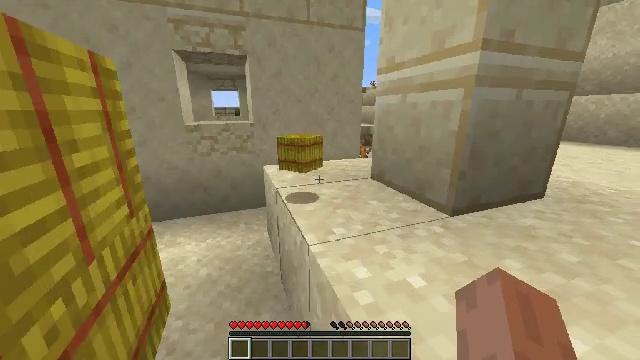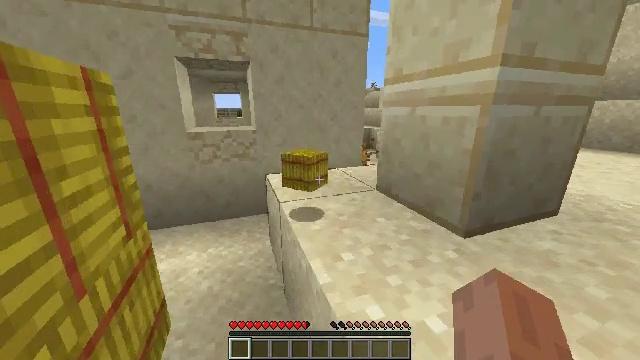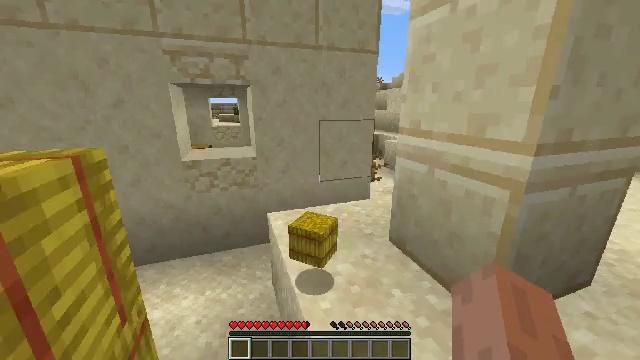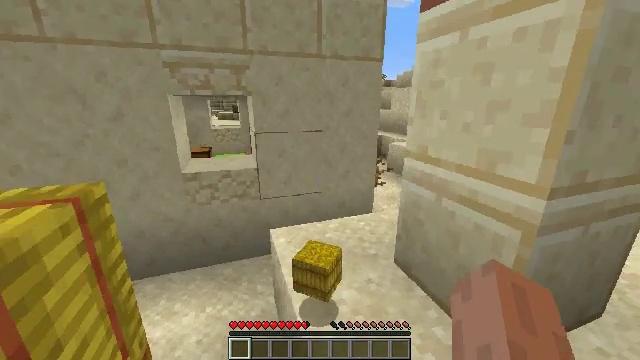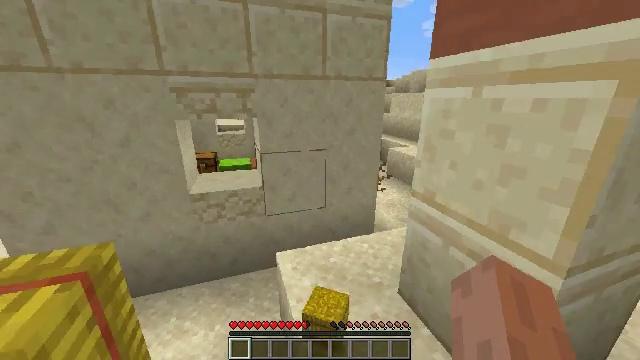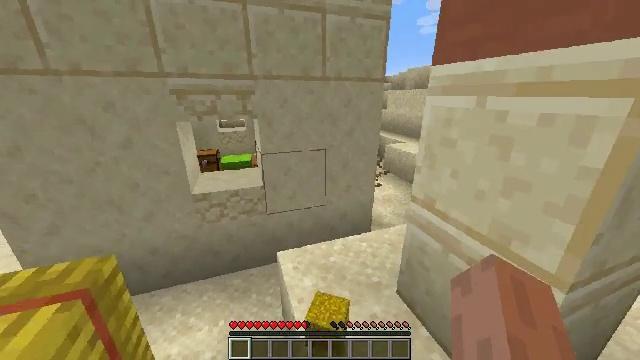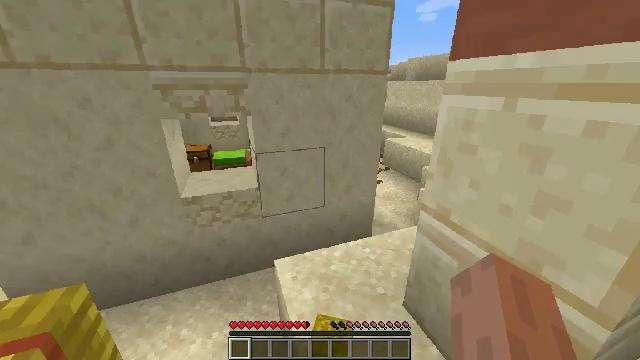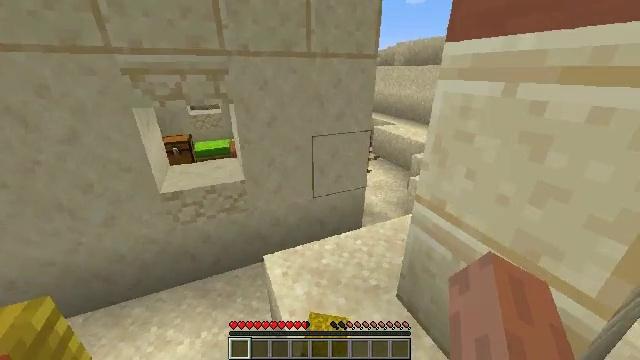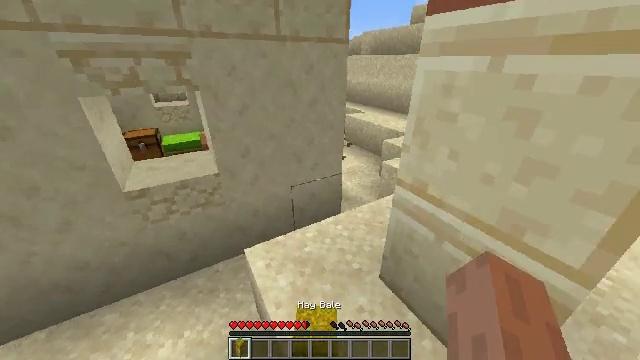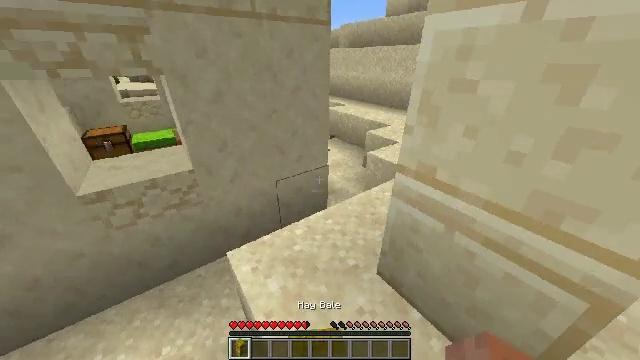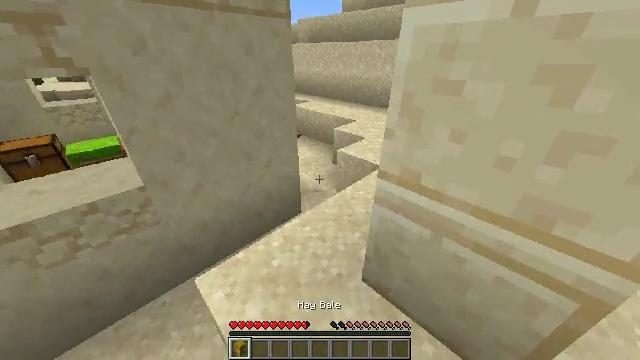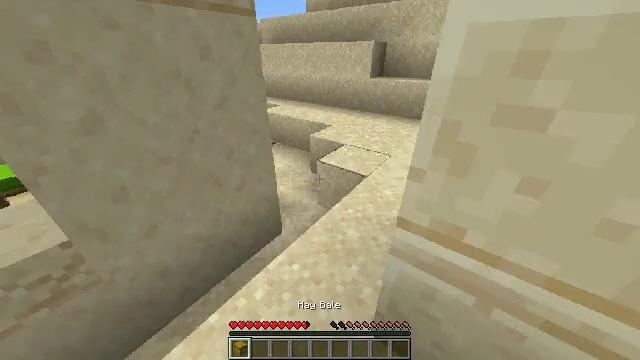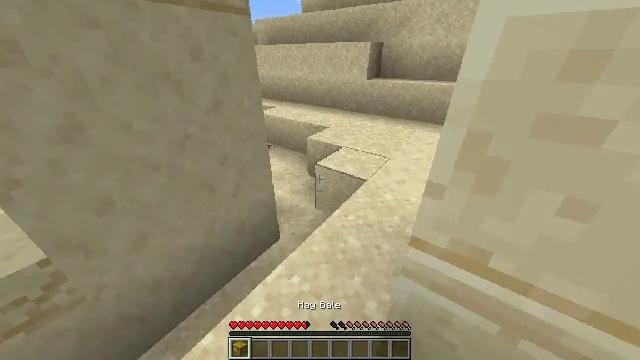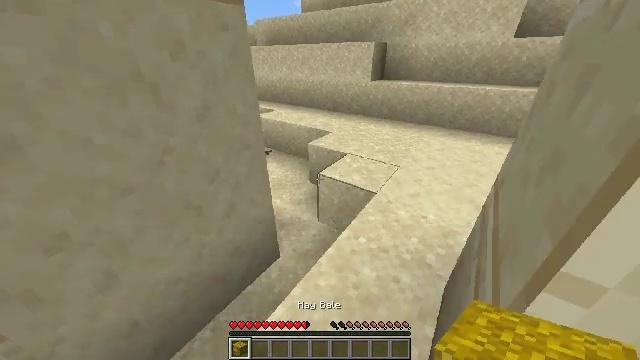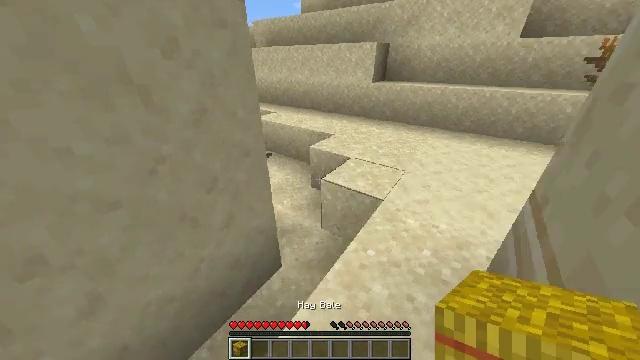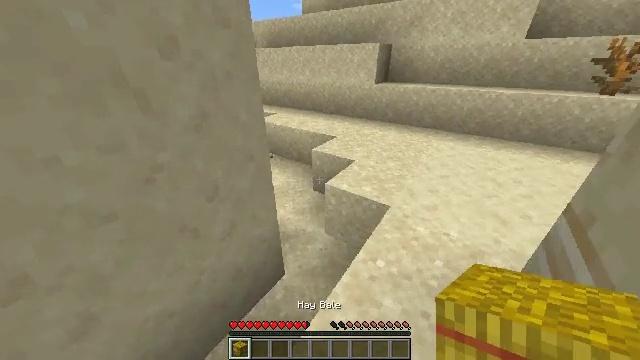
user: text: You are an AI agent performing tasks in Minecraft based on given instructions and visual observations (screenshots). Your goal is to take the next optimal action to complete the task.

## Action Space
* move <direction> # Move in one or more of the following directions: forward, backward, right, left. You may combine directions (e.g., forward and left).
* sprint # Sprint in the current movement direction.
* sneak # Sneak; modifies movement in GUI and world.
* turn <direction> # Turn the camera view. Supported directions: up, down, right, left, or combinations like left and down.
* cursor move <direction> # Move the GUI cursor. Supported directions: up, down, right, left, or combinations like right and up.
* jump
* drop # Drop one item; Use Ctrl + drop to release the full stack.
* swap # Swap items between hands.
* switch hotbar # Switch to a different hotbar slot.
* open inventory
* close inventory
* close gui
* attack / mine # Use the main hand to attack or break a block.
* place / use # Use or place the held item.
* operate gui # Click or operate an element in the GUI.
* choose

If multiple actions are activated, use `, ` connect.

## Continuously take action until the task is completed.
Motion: motion action
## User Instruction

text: Drop a hay block.
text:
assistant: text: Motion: move forward, sprint, jump
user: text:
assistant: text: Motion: move forward, sprint, jump
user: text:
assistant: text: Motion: move forward, sprint, jump
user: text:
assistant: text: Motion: move forward, sprint, turn down, jump
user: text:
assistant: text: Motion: move forward, sprint, turn down, jump
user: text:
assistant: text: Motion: move forward, sprint, turn down, jump
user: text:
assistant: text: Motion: move forward, sprint, turn right and down, jump
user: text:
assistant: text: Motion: move forward, sprint, turn right and down
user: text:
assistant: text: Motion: move forward, sprint, turn right and down
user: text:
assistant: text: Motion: move forward, sprint, turn right and down
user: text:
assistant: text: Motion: move forward, sprint, turn right
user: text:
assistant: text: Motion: move forward, sprint, turn right
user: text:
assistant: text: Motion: move forward, sprint
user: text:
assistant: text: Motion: move forward, sprint
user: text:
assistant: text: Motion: move forward, sprint
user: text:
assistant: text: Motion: move forward, sprint
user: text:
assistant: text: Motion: move forward, sprint, turn right and up
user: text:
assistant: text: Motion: move forward, sprint, turn right
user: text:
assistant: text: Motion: move forward, sprint, turn right
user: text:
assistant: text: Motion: move forward, sprint
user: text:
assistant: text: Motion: move forward, sprint, turn left and up, jump
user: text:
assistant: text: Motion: move forward, sprint, turn left and up, jump
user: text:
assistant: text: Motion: move forward, sprint, turn left and up, jump
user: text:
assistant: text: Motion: move forward, sprint, turn left, jump
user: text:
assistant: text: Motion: move forward, sprint, turn left, jump
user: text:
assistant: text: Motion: move forward, sprint, turn left, jump
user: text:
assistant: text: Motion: move forward, sprint, turn left, jump
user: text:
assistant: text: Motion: move forward, sprint, turn left, jump
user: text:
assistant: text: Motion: move forward, sprint, turn left, jump
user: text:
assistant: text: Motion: move forward, sprint, turn left and up, jump